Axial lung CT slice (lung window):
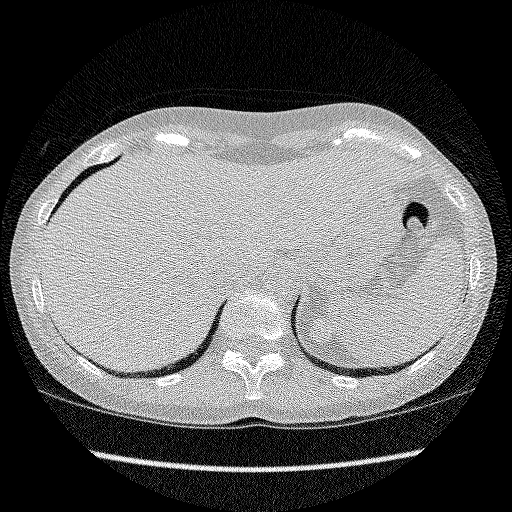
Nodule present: no